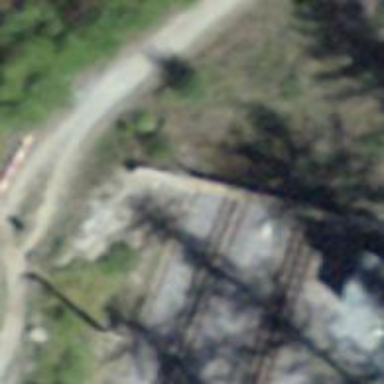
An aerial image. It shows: Narrow-gauge railway with 1 track. The tracks are electrified with contact line.